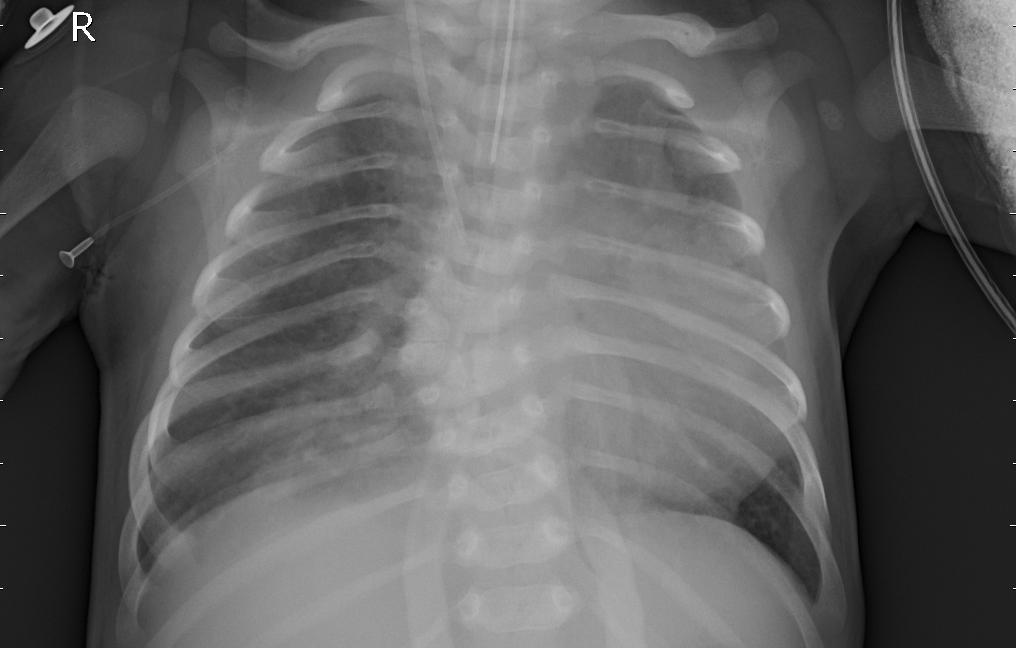
Diagnosis: PNEUMONIA